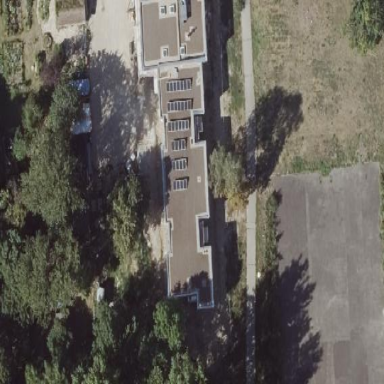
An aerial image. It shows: Kindergarten.